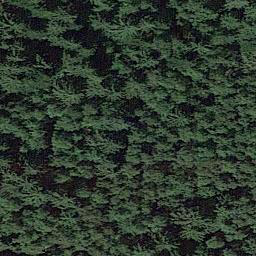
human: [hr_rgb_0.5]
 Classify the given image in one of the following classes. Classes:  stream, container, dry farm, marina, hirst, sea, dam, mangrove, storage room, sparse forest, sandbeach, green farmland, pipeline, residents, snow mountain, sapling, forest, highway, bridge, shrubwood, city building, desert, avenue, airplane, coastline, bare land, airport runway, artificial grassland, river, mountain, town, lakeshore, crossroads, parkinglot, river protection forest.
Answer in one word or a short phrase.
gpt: forest